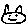
Label: cat